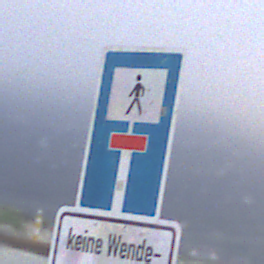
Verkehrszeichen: SackgasseFussgaengerDurchlaessig
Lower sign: HinweisGeaenderteVorfahrtVerkehrsfuehrungVerkehrsregelung3
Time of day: SunriseSunset
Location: Outdoor (Beach)
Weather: Overcast
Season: NotSpecified
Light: Natural